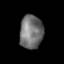
Tissue: lung
Cell type: Epithelial cells
Senescence score: 0.2027
Nuclear area (px): 763
Mean DAPI intensity: 114.106